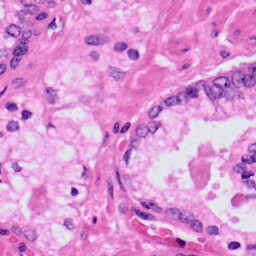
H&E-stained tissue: Prostate